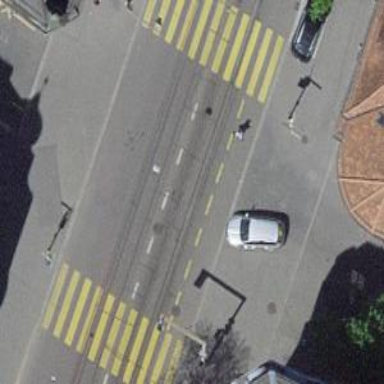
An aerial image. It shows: Tram level crossing on the railway.